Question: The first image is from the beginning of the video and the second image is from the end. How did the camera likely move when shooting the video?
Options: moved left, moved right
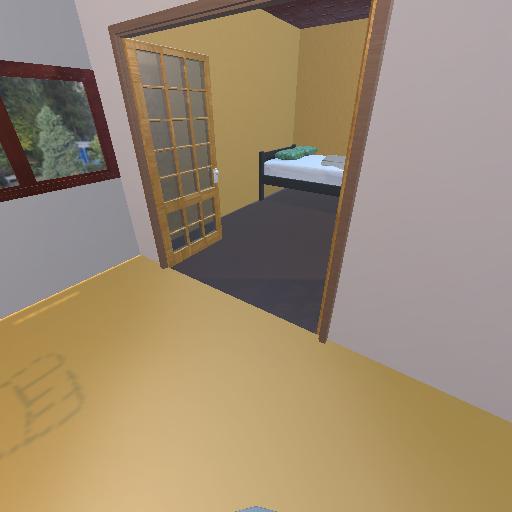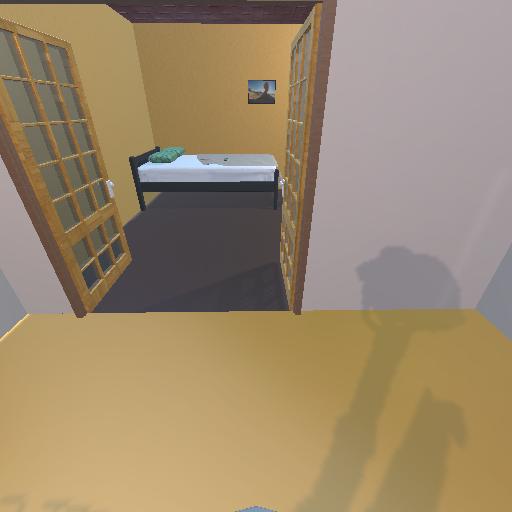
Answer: moved left